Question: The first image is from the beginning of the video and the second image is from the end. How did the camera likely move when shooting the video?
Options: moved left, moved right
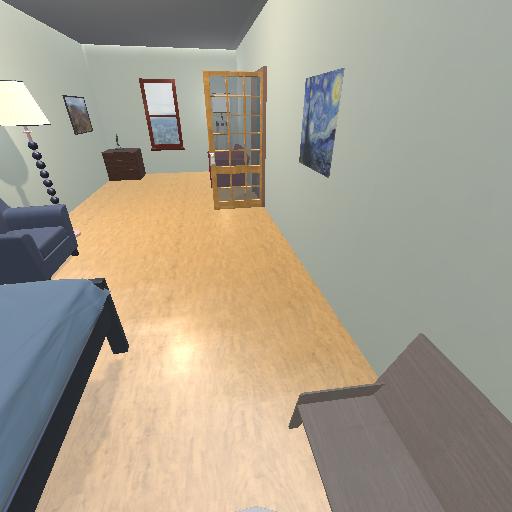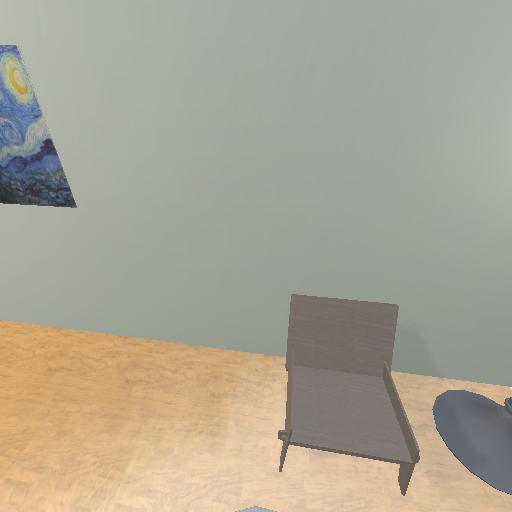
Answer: moved left